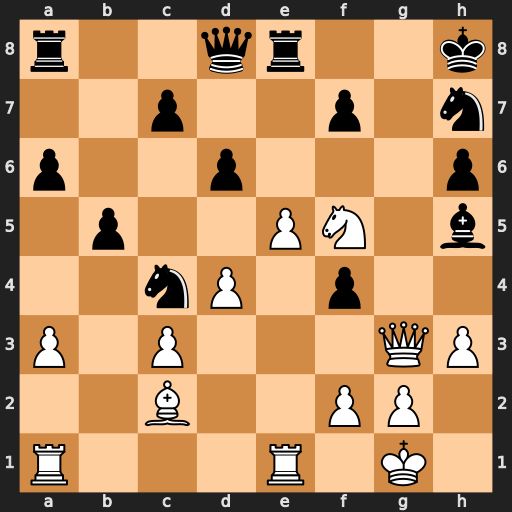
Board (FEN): r2qr2k/2p2p1n/p2p3p/1p2PN1b/2nP1p2/P1P3QP/2B2PP1/R3R1K1
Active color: w
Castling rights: -
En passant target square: -
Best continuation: Qg7#